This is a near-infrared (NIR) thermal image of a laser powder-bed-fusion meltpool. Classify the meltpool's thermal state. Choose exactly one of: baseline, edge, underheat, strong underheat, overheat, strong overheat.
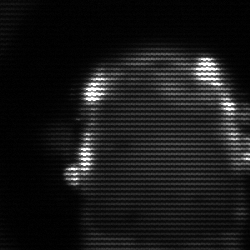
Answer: baseline